Question: I want to set empty this field:

This is my code from _form.php
'''
<div class="row">
<?php echo $form->labelEx($model,'password'); ?>
<?php echo $form->passwordField($model,'password',array('size'=>50,'maxlength'=>50)); ?>
<?php echo $form->error($model,'password'); ?>
</div>
'''
how to that, please teach me. Thanks all
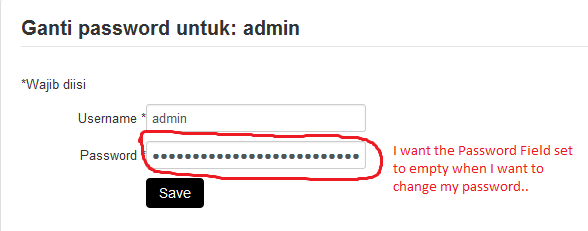
Answer: You can explicitly set the value to be an empty string like this:
'''
<?php echo $form->passwordField($model,'password',array(
'size'=>50,
'maxlength'=>50,
'value'=>'',
)); ?>
'''